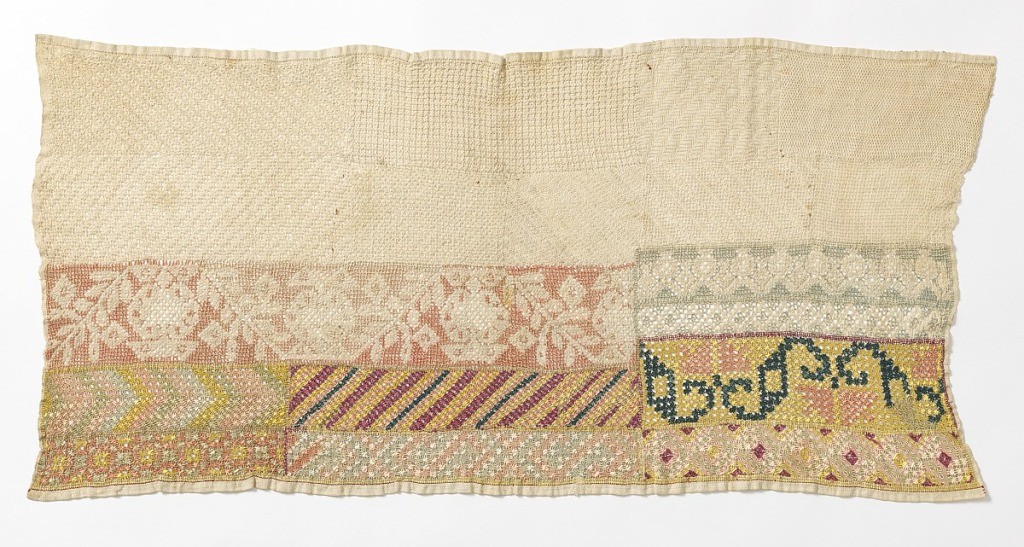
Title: Sampler
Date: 18th century
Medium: silk embroidery on cotton foundation Technique: embroidered in withdrawn element work, aztec stitch, on plain weave foundation
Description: Nineteen bands of pattern.